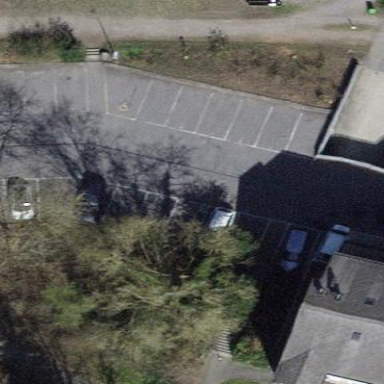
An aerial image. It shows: Parking area.